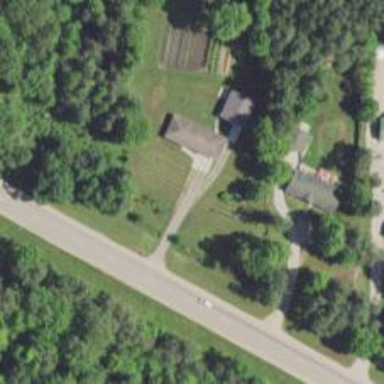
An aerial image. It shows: Driveway.